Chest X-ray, AP view. Patient: 67 years old, sex M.
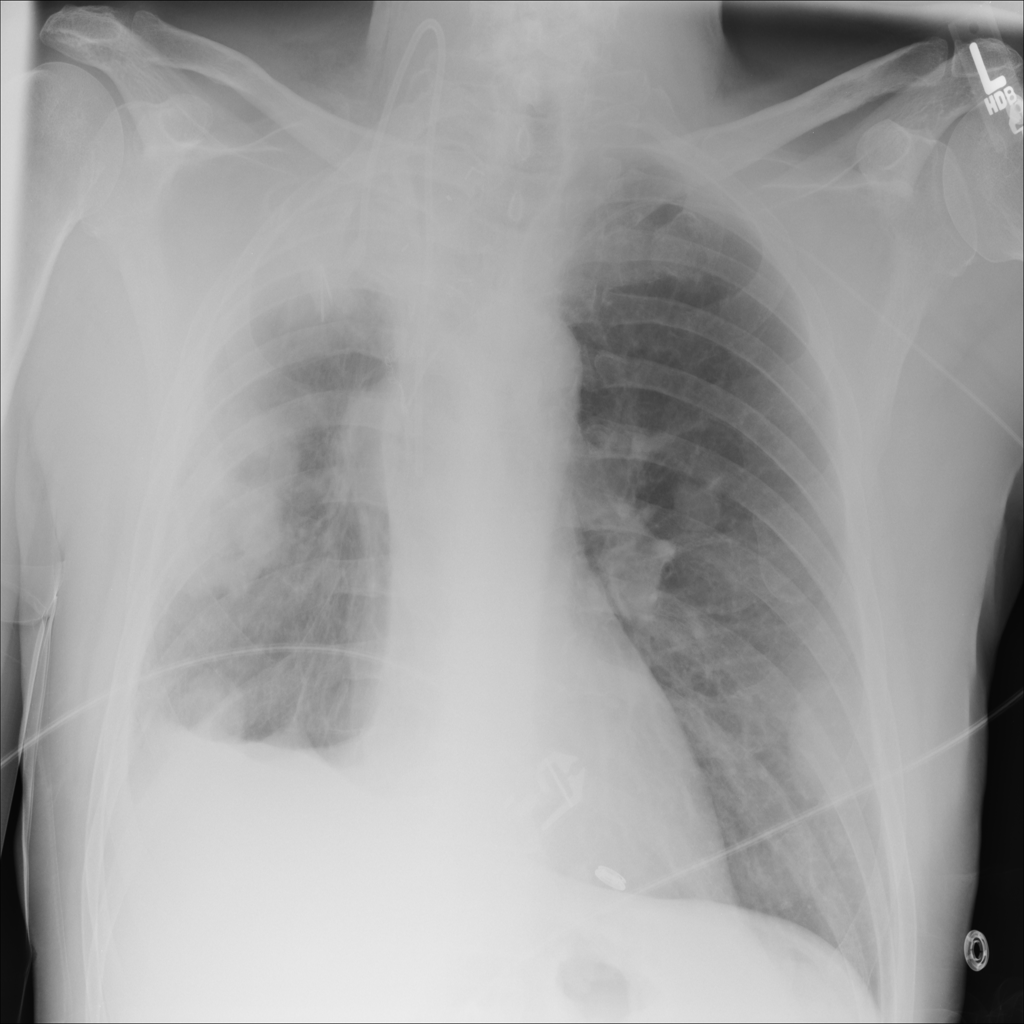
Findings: Mass